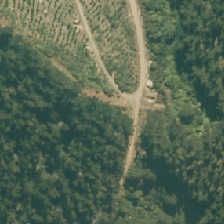
Land cover: low_producing_grassland